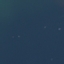
Label: SeaLake